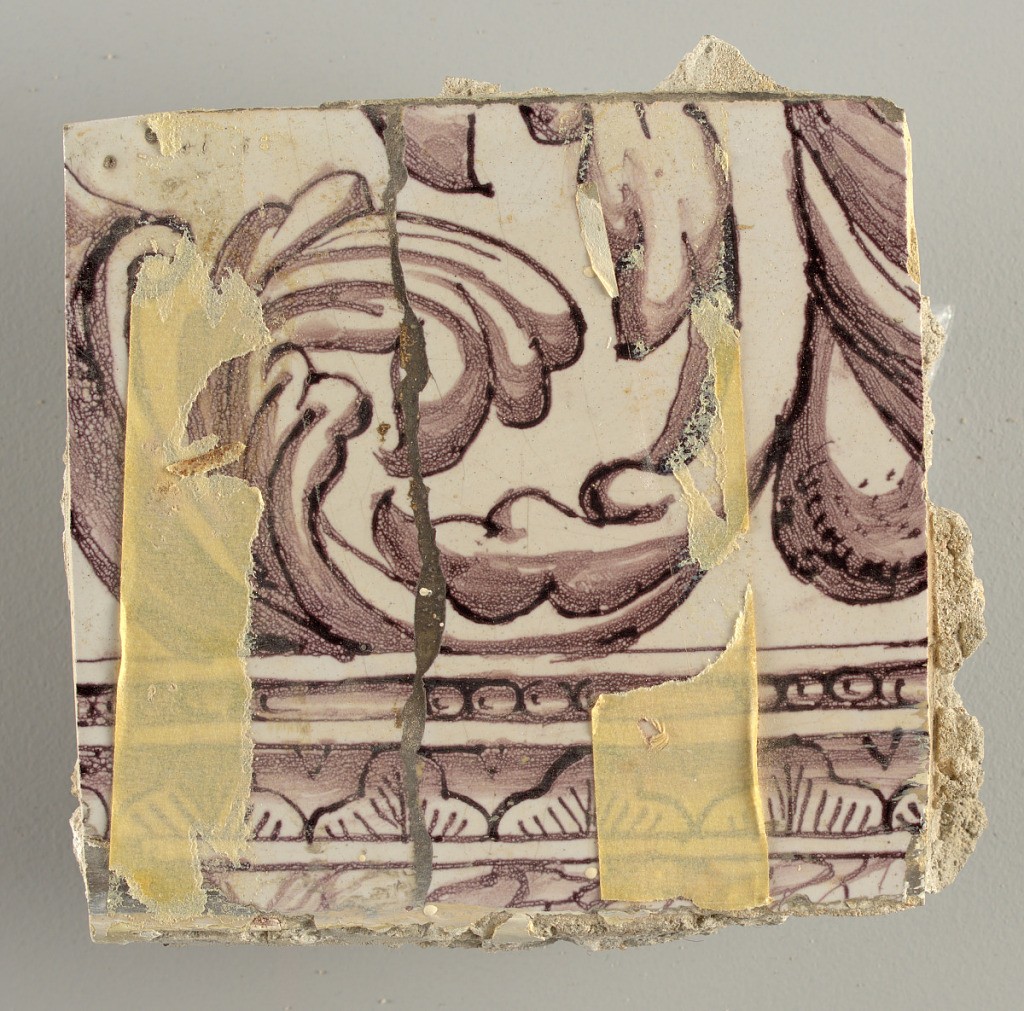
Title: Wall facing
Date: ca. 1725
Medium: tin-glazed earthenware, underglaze
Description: Two vertical rectangles, twenty-three tiles high.  A) Nine tiles wide at top; seven tiles wide at bottom.  B) Ten and one-half tiles wide.

Arabesque design of foliage.  A) with centered figure of Justice under a canopy.  B) with centered urn.